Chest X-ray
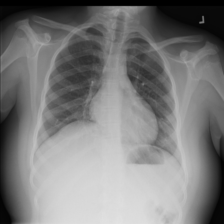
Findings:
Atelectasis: negative
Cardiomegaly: positive
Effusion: negative
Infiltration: negative
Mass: negative
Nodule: negative
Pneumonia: negative
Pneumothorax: negative
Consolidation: negative
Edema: negative
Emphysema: negative
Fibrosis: negative
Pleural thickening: negative
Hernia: negative